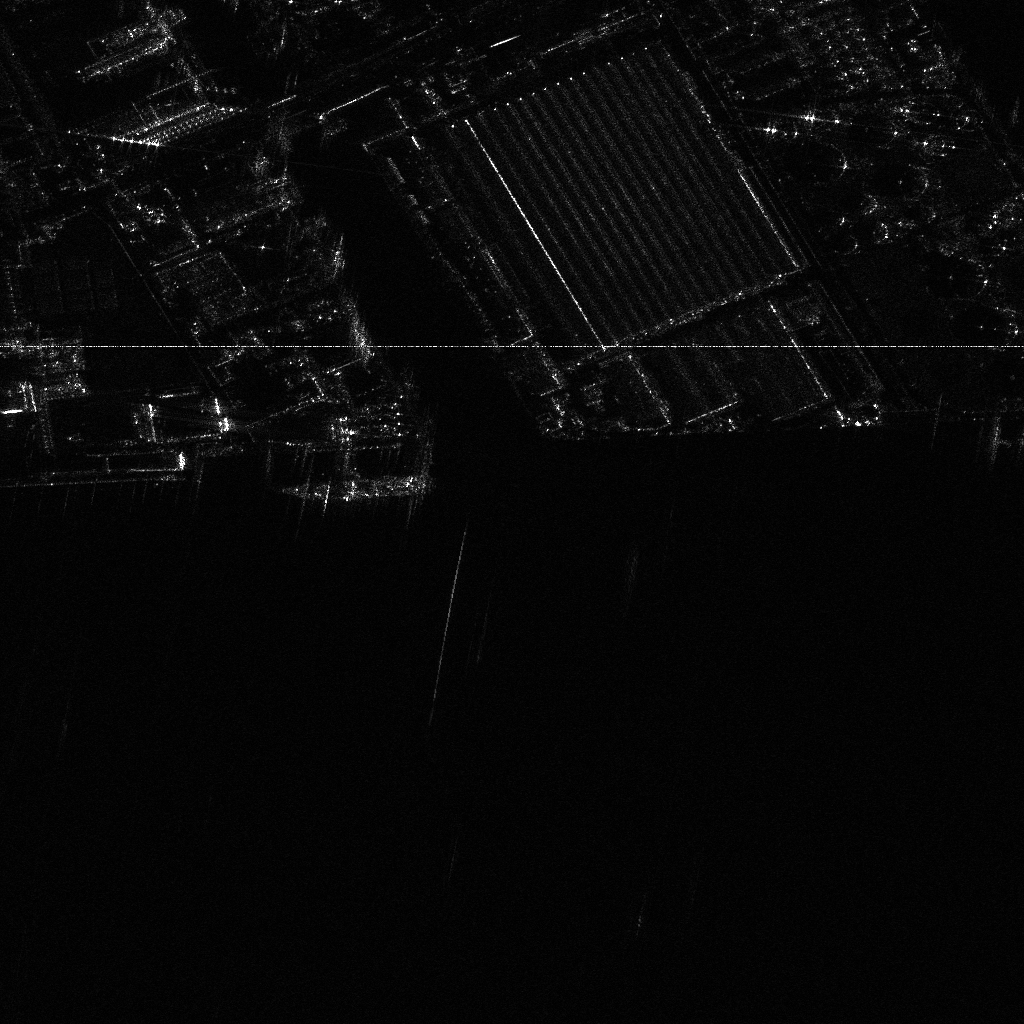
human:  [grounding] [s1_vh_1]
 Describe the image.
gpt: In the satellite image, there is  <ref>1 large container </ref> <box>[[34, 40, 36, 54, 82]]</box> located at center.